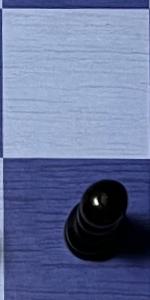
Label: Pawn_Black